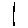
Label: line